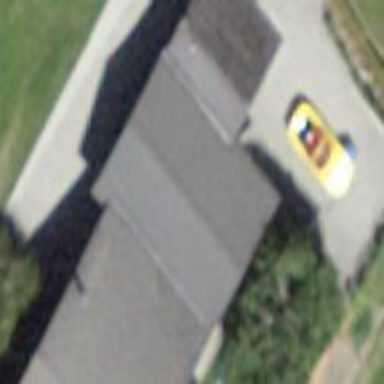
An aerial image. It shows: Garage building.